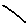
Label: line